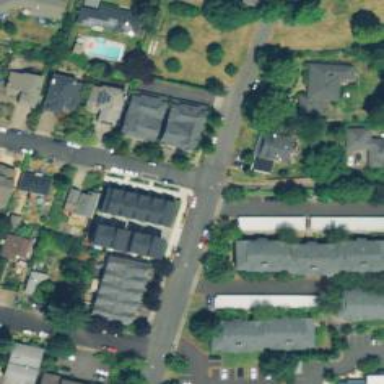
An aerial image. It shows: Residential road with sidewalk on the left side.